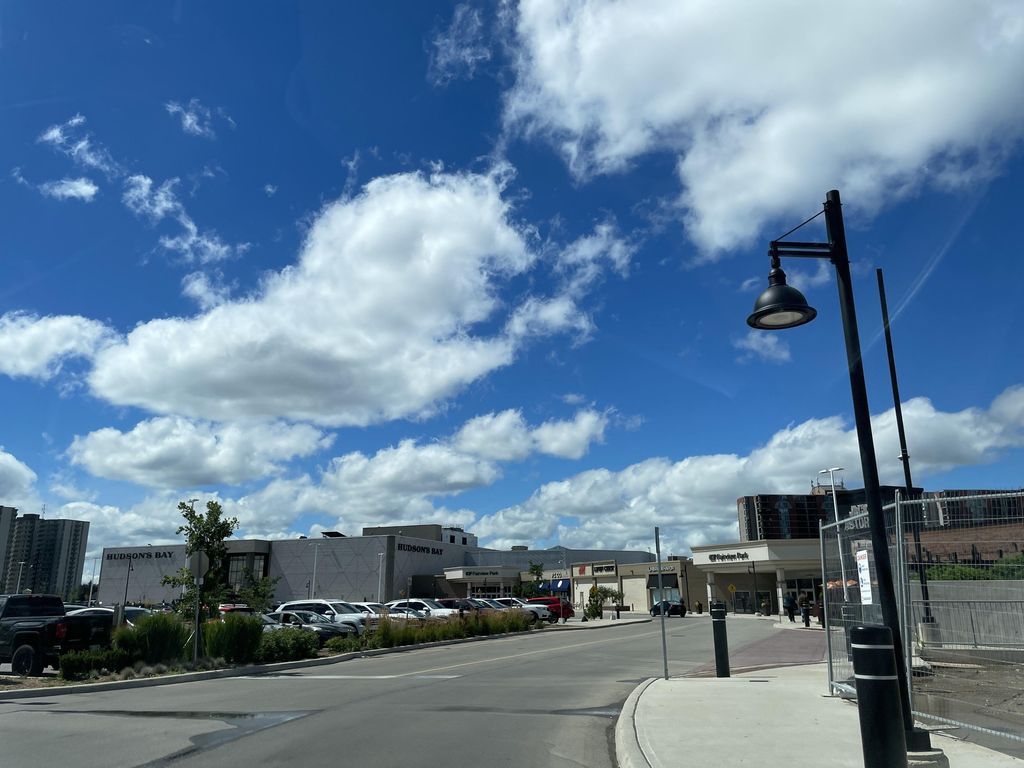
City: kitchener-waterloo